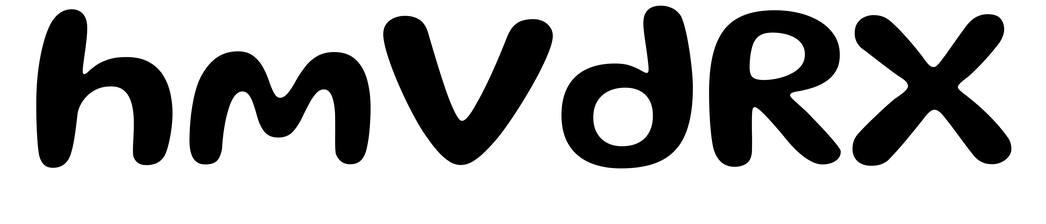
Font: Gluten_Medium